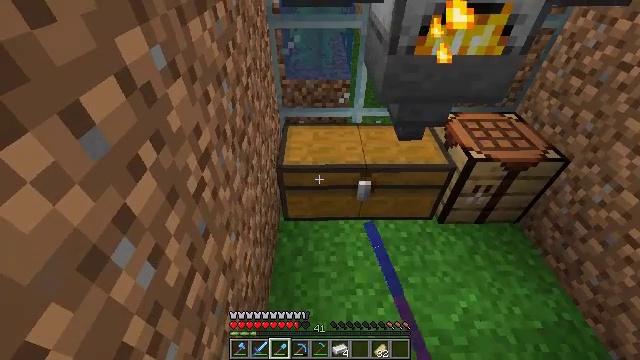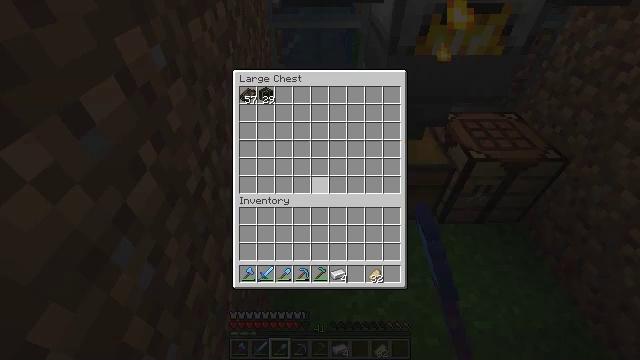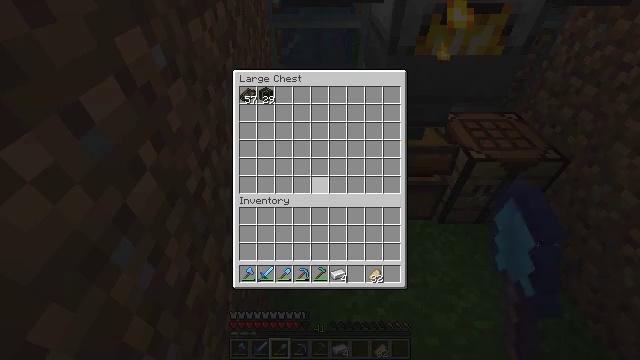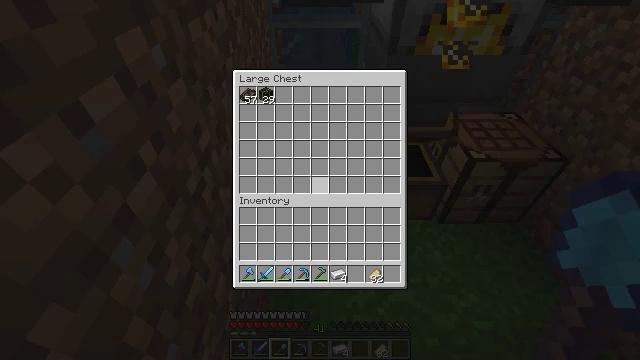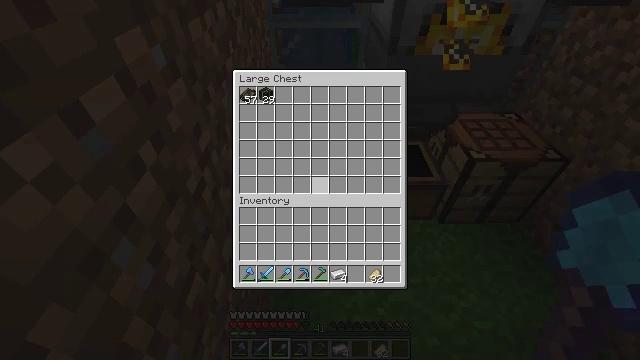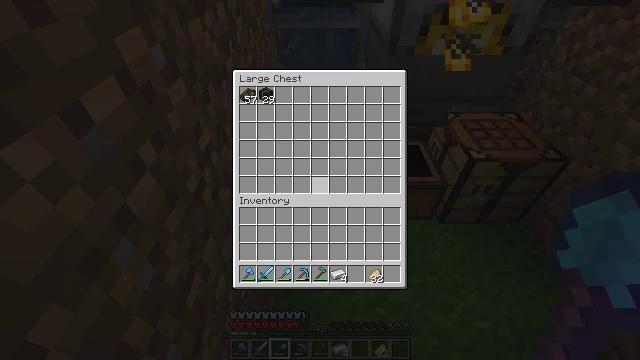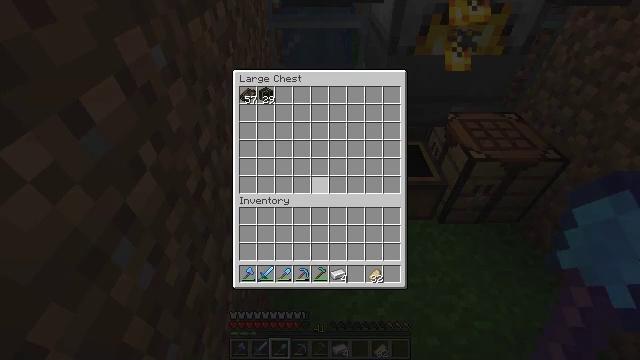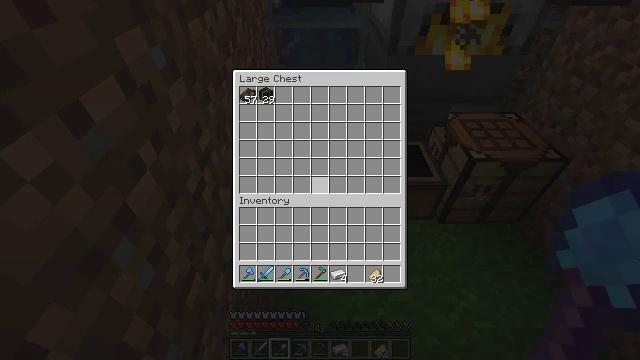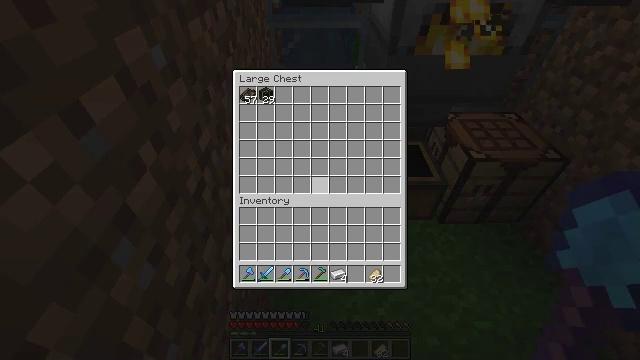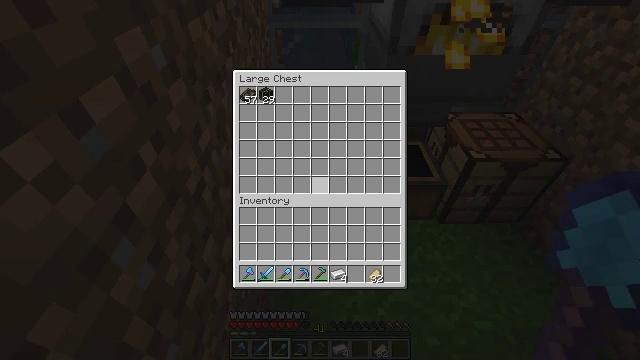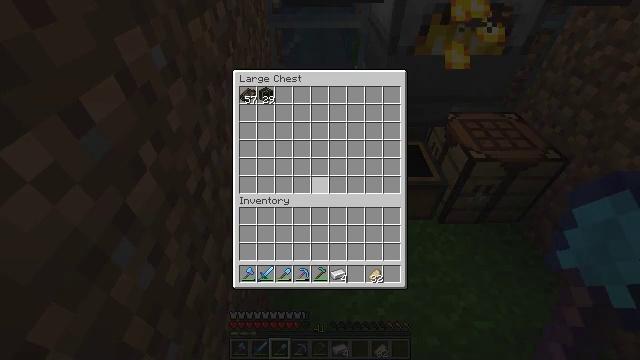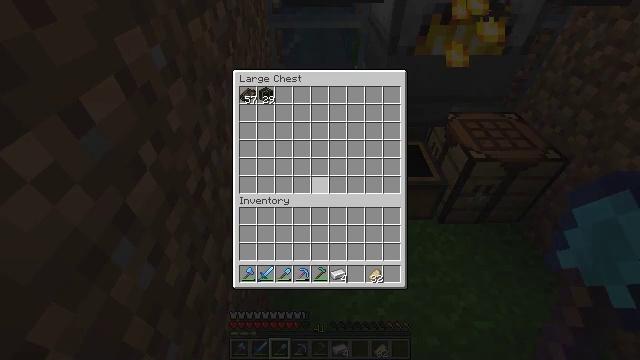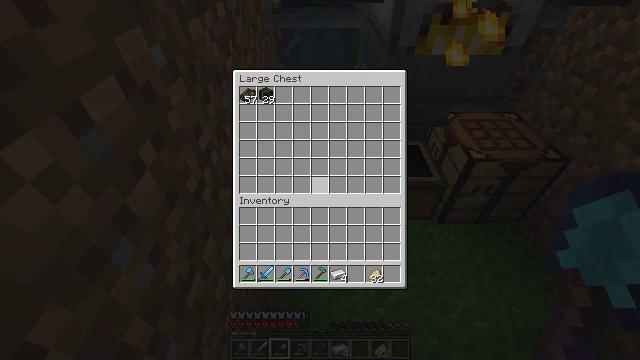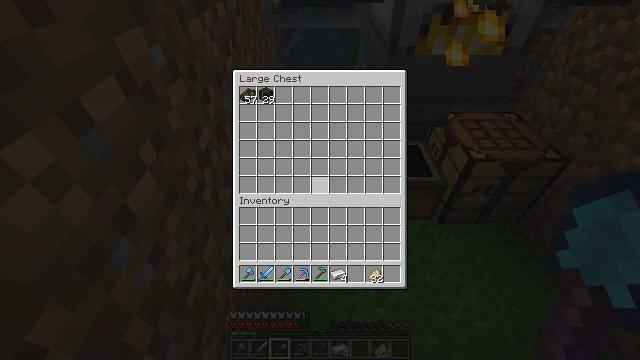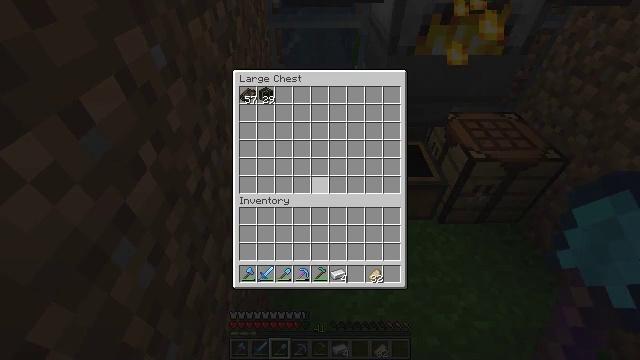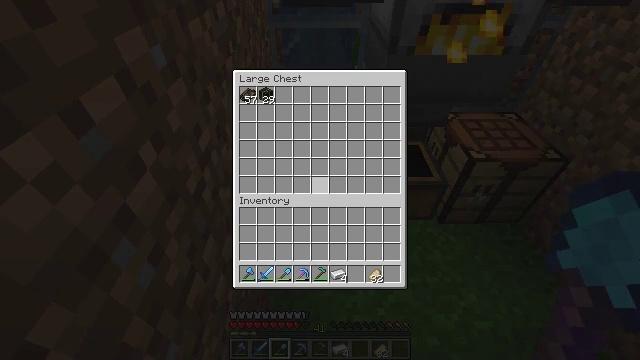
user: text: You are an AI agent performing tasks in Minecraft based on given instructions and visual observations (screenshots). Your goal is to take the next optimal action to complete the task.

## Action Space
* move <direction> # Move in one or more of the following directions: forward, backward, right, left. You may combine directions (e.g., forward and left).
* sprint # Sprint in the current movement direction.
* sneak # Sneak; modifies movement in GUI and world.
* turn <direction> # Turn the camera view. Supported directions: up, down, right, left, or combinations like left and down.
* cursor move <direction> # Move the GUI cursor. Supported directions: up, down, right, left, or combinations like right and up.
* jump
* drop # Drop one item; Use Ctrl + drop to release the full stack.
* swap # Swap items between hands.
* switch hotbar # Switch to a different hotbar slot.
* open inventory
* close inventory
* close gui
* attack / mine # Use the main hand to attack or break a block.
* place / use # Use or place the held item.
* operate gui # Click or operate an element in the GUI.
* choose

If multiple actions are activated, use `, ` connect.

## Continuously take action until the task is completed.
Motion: motion action
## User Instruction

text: Turn kelp into a dried kelp block at the crafting table.
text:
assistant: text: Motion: open gui
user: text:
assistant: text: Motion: no_op
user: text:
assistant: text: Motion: no_op
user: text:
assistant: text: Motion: no_op
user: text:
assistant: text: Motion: no_op
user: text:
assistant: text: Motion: no_op
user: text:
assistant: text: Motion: no_op
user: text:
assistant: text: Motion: no_op
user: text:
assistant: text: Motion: no_op
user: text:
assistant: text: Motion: no_op
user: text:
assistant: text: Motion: no_op
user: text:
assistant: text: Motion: no_op
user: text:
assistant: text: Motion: no_op
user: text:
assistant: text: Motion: no_op
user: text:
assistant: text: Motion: no_op
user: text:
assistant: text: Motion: no_op
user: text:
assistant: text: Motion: no_op
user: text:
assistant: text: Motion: cursor move left and up
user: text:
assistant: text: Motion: cursor move left and up
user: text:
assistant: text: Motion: no_op
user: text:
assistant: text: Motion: no_op
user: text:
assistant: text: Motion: cursor move up
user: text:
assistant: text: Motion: cursor move up
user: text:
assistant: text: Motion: no_op
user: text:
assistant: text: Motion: no_op
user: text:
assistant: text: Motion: sneak
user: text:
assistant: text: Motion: sneak
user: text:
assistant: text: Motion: sneak
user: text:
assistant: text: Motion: sneak
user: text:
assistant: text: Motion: sneak